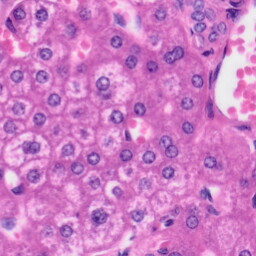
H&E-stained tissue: Liver